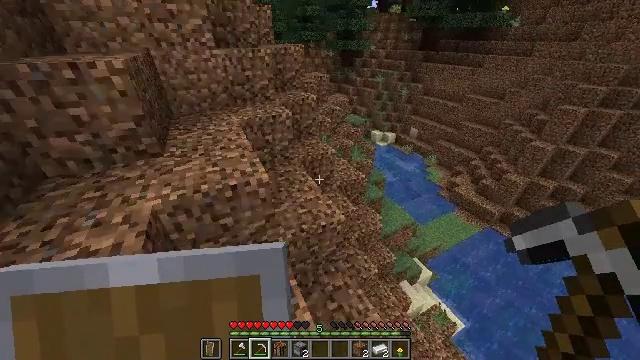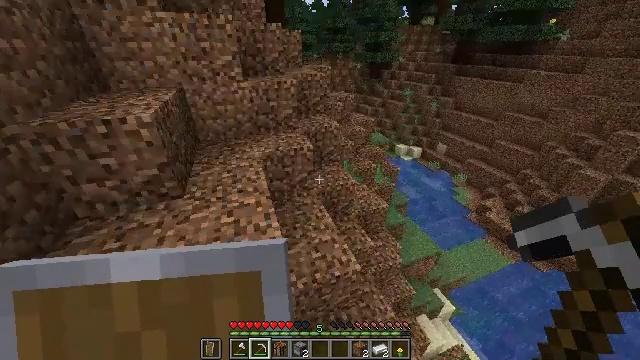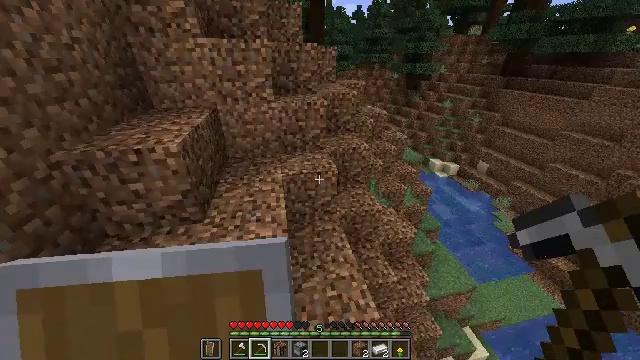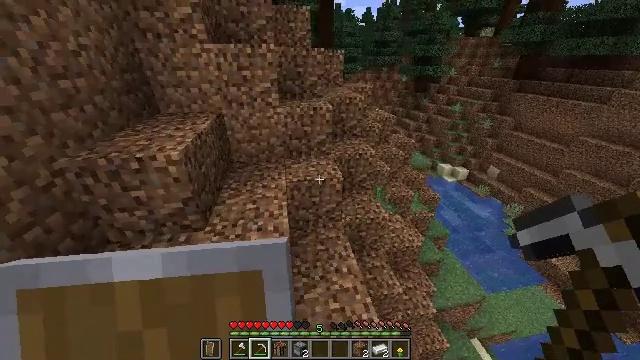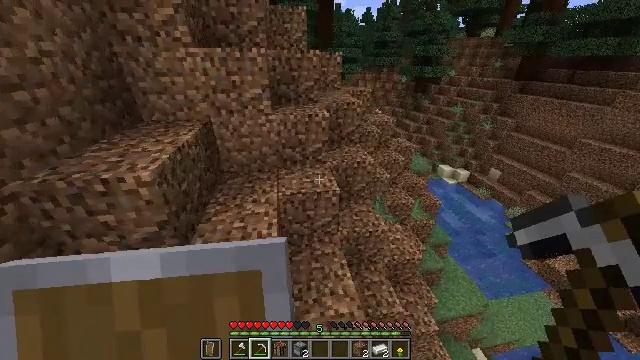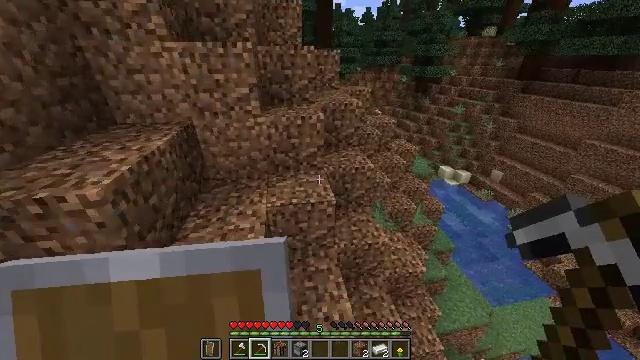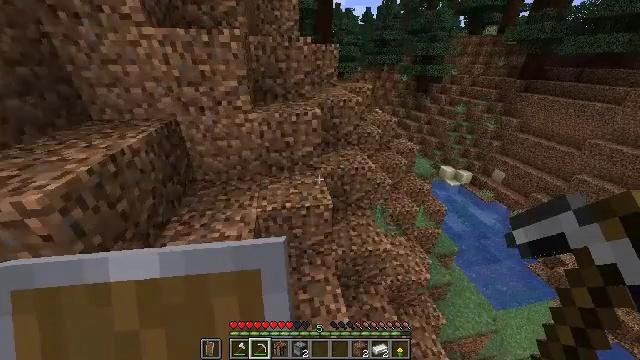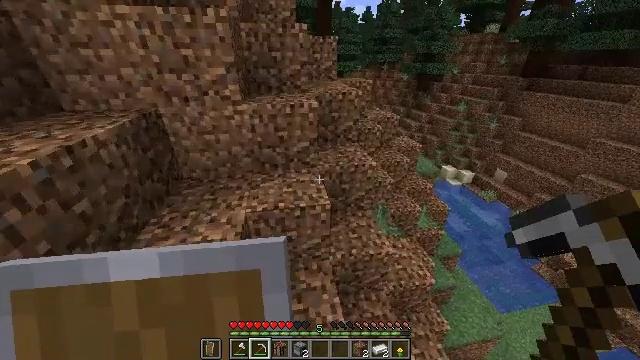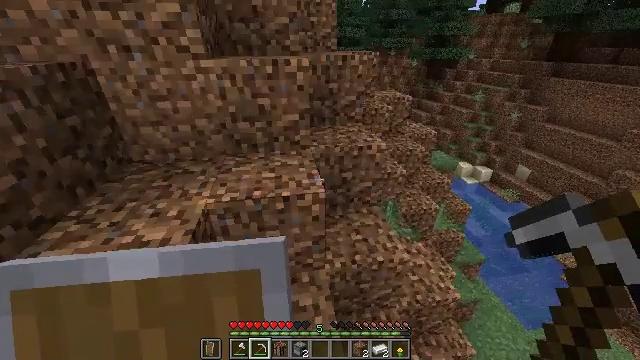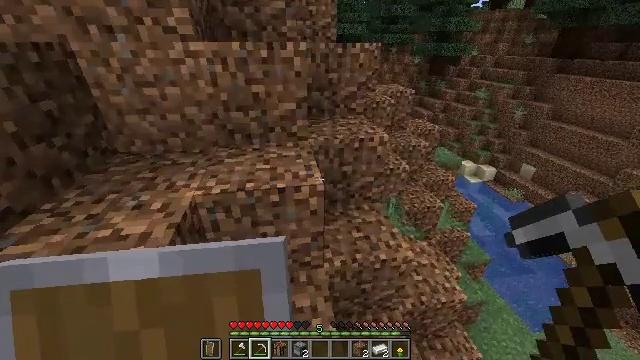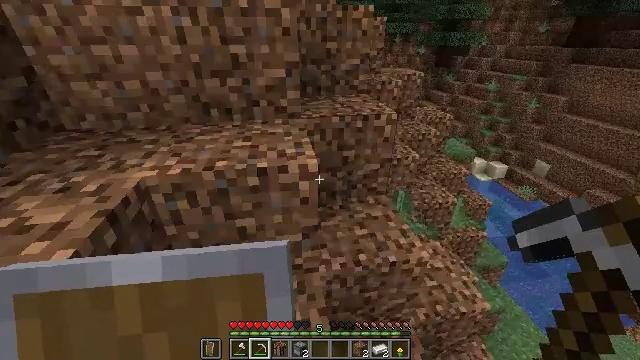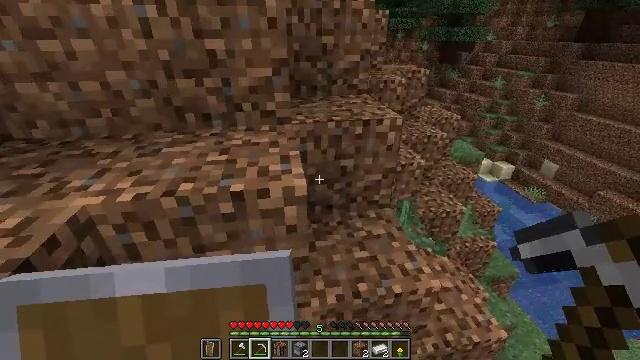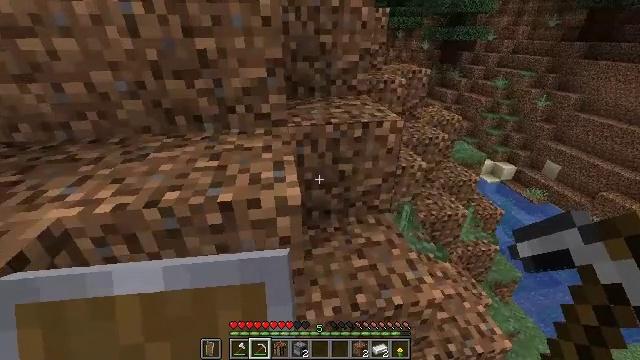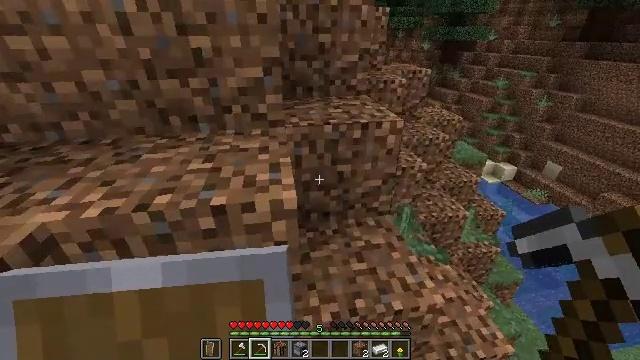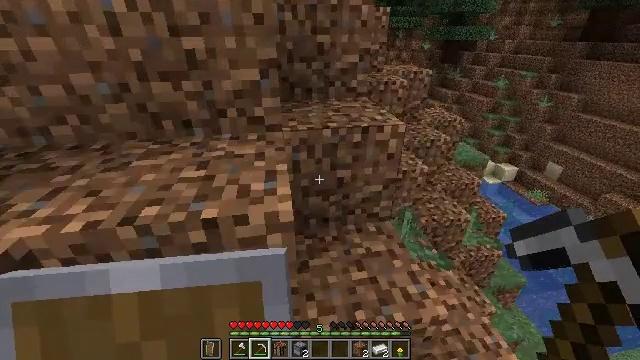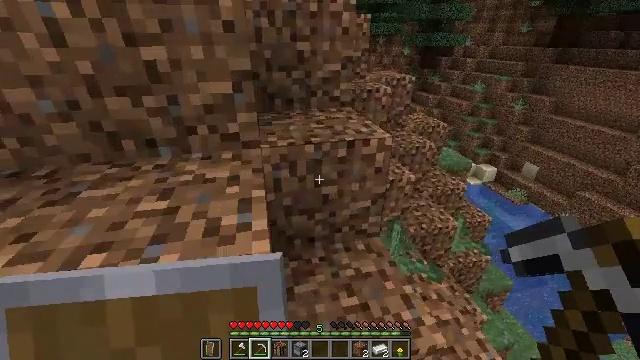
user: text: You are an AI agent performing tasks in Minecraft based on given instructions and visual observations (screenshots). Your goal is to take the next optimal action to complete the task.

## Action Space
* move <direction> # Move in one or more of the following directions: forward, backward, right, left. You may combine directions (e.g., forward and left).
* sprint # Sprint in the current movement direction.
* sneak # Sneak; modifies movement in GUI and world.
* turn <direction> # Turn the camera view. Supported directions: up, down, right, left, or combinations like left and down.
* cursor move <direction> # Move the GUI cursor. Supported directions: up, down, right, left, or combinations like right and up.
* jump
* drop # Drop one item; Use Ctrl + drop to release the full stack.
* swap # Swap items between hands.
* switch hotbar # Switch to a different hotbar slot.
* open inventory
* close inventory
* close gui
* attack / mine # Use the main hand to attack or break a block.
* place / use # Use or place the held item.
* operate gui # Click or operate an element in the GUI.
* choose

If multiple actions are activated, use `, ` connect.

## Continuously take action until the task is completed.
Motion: motion action
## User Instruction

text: Clear the sweet berry bush to collect the sweet berries.
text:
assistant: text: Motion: move forward, sprint, turn left and up, jump
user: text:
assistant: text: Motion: move forward, sprint, turn left and up, jump
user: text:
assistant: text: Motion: move forward, turn left, jump
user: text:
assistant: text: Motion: move forward, jump
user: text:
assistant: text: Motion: move forward
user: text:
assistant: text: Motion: move forward
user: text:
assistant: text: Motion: no_op
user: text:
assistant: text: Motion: no_op
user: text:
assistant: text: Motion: no_op
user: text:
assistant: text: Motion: no_op
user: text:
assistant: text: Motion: no_op
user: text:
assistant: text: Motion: no_op
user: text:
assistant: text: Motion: no_op
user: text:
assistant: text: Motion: move forward
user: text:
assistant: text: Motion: move forward, turn right and up
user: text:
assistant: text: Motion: move forward, sprint, turn right
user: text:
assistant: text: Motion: move forward, sprint, turn right
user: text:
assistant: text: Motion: move forward, sprint, turn right
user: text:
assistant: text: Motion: move forward, sprint, turn right
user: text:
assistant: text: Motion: move forward, sprint
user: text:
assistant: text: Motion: move forward, sprint
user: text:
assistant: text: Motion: move forward, sprint
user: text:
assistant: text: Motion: move forward, sprint
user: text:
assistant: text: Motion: move forward, sprint
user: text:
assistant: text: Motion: move forward, sprint, turn left and down
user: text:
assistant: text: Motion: move forward, sprint, turn left and down, jump
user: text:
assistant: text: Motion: move forward, sprint, turn left and down, jump
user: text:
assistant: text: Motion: move forward, sprint, turn left, jump
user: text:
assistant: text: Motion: move forward, sprint, turn left, jump
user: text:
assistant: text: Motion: move forward, sprint, turn left, jump